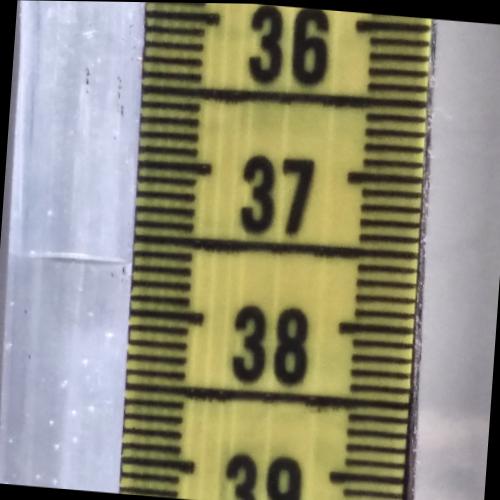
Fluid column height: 37.7 cm